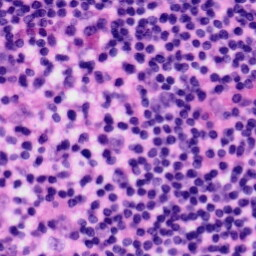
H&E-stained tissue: Tonsil